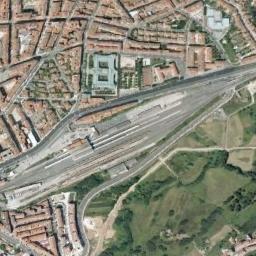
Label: railway_station